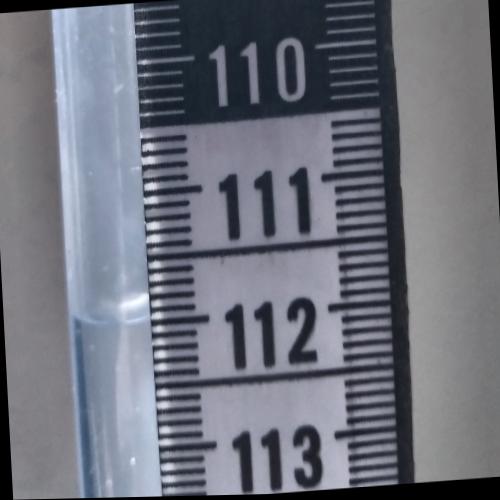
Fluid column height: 112.0 cm